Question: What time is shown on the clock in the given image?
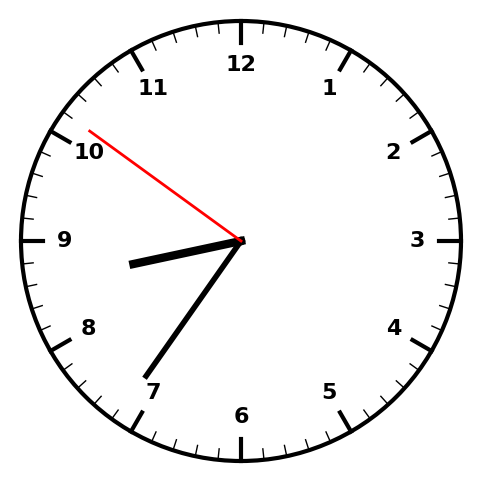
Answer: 08:35:51